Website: lowes
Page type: review-order
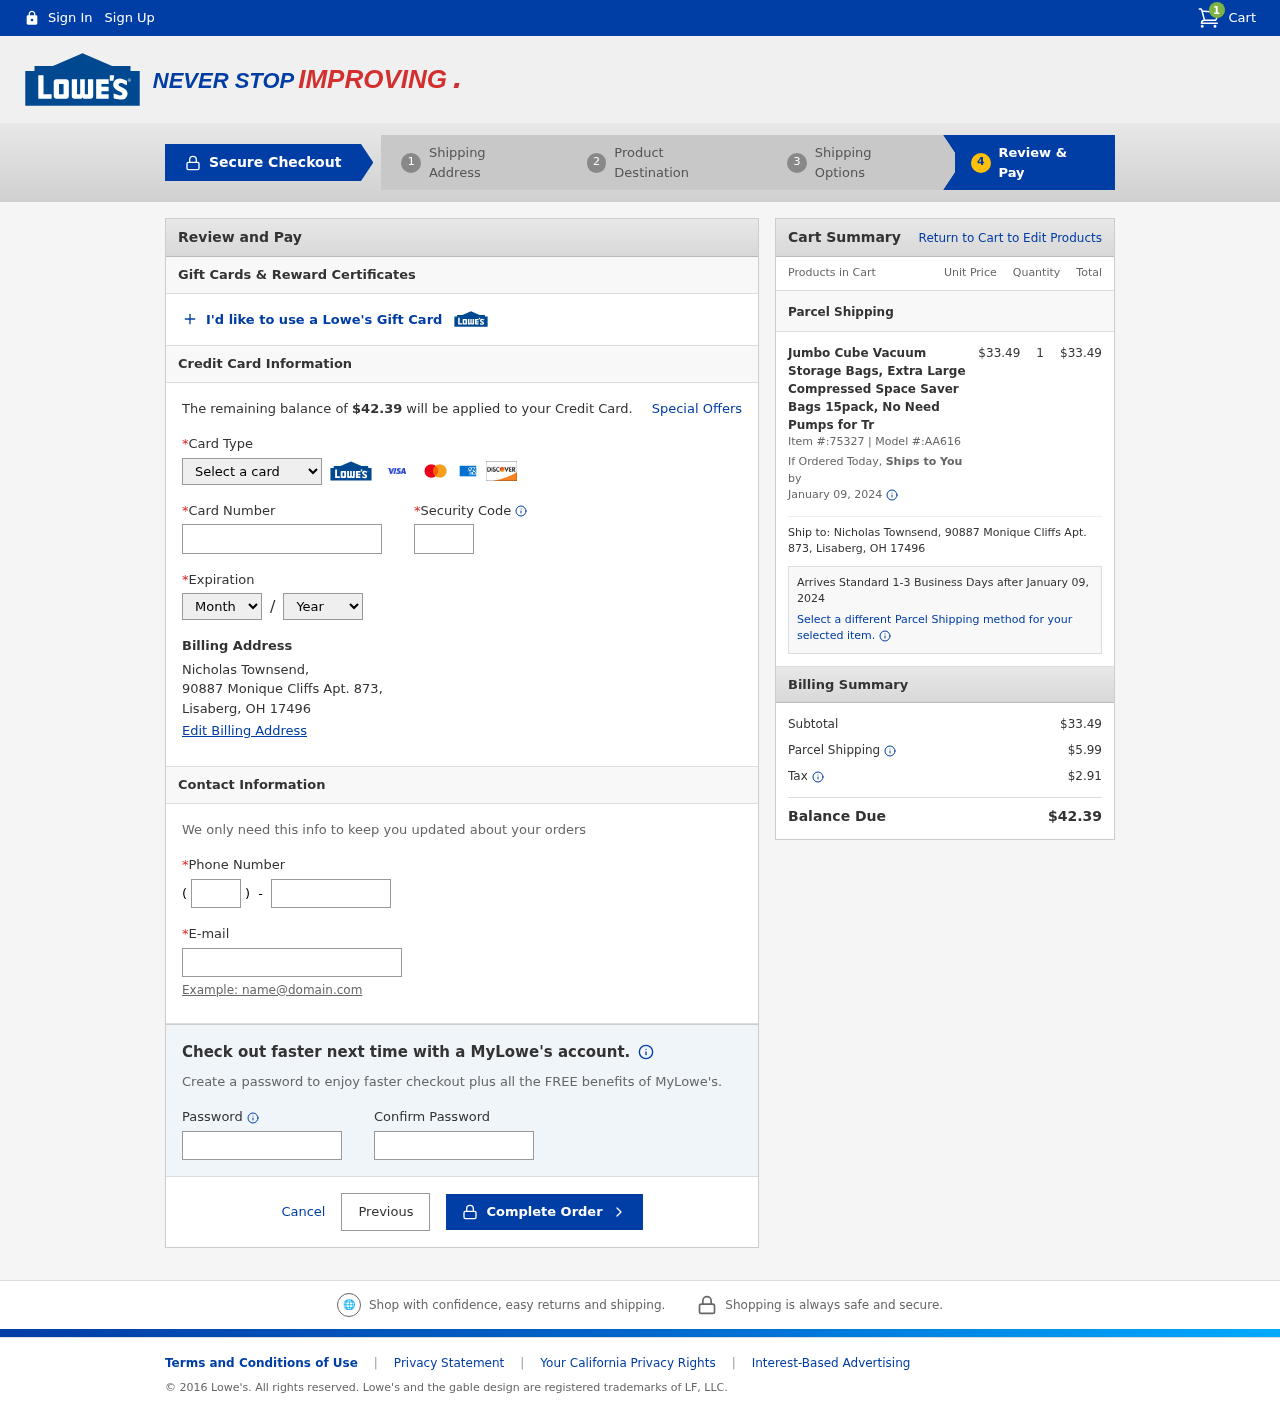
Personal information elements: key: PII_CARD_CVV
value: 445
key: PII_CARD_EXPIRY_MONTH
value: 10
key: PII_CARD_EXPIRY_YEAR
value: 27
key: PII_CARD_NUMBER
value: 4169 0342 6194 0975
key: PII_CARD_TYPE
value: Visa
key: PII_CITY
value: Lisaberg
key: PII_EMAIL
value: nicholas.townsend@yahoo.com
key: PII_FULLNAME
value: Nicholas Townsend,
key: PII_PHONE
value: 9549194179
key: PII_PHONE_AREA
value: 954
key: PII_POSTCODE
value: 17496
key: PII_STATE_ABBR
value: OH
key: PII_STREET
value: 90887 Monique Cliffs Apt. 873,
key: PII_FULLNAME2
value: Nicholas Townsend
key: PII_STREET2
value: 90887 Monique Cliffs Apt. 873
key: PII_CITY_STATE_ZIP2
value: Lisaberg, OH 17496
Product elements: key: PRODUCT1_NAME
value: Jumbo Cube Vacuum Storage Bags, Extra Large Compressed Space Saver Bags 15pack, No Need Pumps for Tr
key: PRODUCT1_PRICE
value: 33.49
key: PRODUCT1_QUANTITY
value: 1
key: PRODUCT1_ITEM_NUMBER
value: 75327
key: PRODUCT1_MODEL_NUMBER
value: AA616
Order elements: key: ORDER_NUM_ITEMS
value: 1
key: ORDER_TOTAL
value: $42.39
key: ORDER_SHIPPING_DATE
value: January 09, 2024
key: ORDER_SUBTOTAL
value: $33.49
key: ORDER_SHIPPING_DATE2
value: January 09, 2024
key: ORDER_SUBTOTAL2
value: $33.49
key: ORDER_SHIPPING_COST
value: $5.99
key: ORDER_TAX
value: $2.91